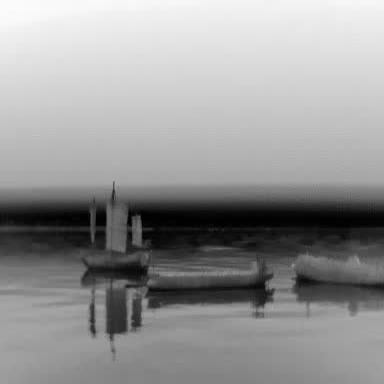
There are three objects shown in the infrared image, including a sailboat, a liner, and a container_ship.